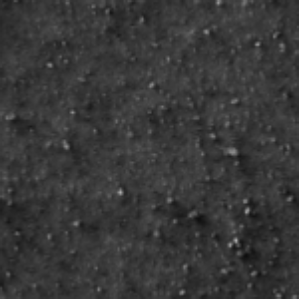
Label: frost